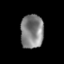
Tissue: lung
Cell type: Myeloid cells
Senescence score: 0.1551
Nuclear area (px): 765
Mean DAPI intensity: 129.273